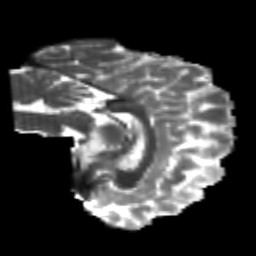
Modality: T2w
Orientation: sagittal
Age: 21
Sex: female
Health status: healthy
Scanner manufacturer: philips
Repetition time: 7.384 s
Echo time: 0.08599 s